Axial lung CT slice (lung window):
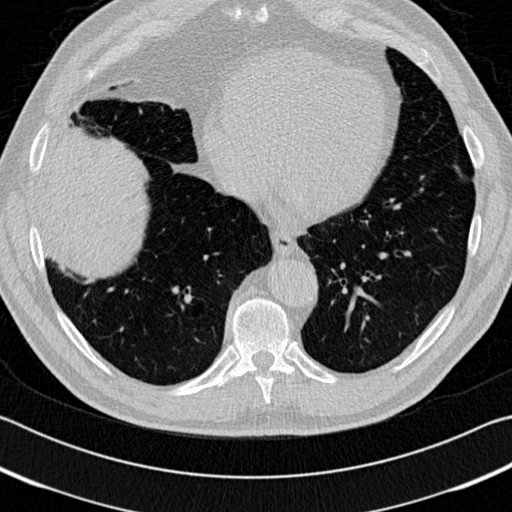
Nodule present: no